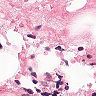
Metastatic tissue present: no